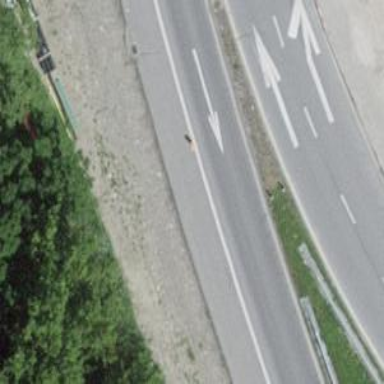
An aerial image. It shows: Trunk highway.